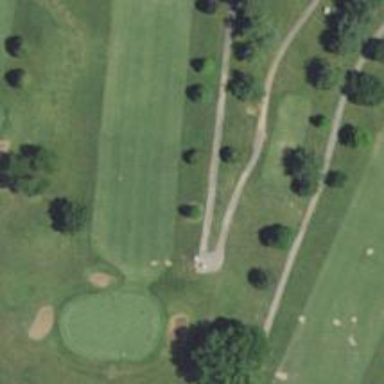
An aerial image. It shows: Path for both roads and golfers.